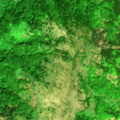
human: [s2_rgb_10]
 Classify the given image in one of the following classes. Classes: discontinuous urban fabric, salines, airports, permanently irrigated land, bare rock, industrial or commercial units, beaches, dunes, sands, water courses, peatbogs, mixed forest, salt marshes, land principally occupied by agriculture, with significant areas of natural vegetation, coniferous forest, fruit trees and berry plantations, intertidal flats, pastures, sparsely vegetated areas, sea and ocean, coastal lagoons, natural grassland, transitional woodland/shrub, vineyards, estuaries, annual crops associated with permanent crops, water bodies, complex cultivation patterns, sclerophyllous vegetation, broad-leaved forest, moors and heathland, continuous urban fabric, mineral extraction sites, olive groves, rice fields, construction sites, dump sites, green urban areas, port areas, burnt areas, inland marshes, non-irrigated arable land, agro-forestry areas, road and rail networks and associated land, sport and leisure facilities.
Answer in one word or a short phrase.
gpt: broad-leaved forest, mixed forest, natural grassland